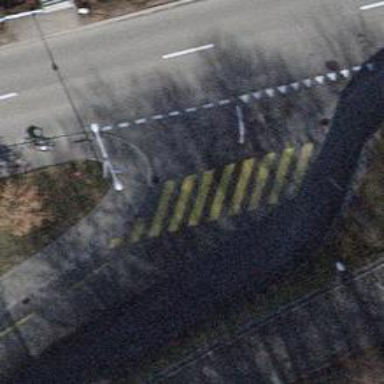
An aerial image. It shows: Zebra crossing on the road.